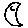
Label: moon